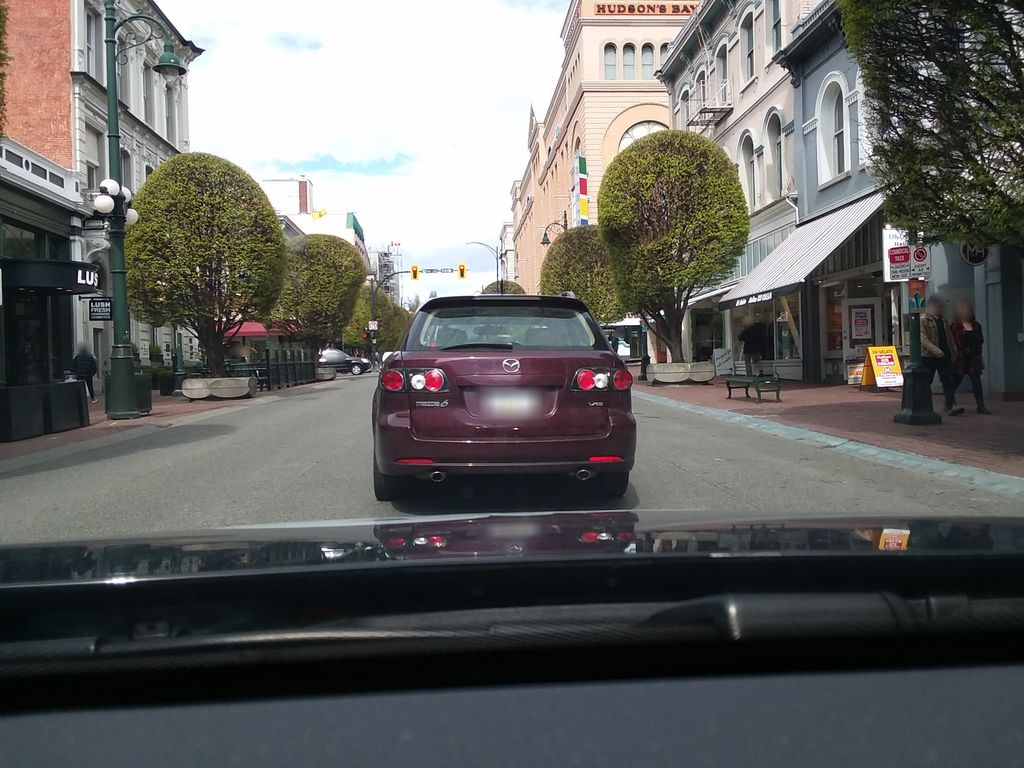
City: victoria